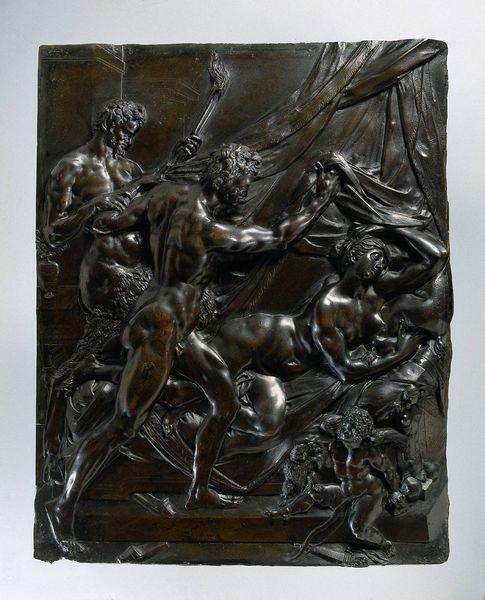
Titel: Bacchus findet Ariadne auf Naxos
Künstler: Adriaen de Vries
Standort: Amsterdam
Institution: Rijksmuseum
Schlagwörter: akt, feuer, fuß, gott, kampf, kämpfer, körper, mann, nackt, akte, menschen, ausschnitt, braun, brust, busen, frau, frisur, hell, licht, marmor, männer, nacht, pfeiler, raum, schwarz, schleier, tiere, tuch, bart, bärte, arme, diener, falten, knoten, sockel, stehen, stein, vorhang, flach, gold, haare, decke, kind, locken, renaissance, kinder, engel, putto, skulptur, beine, relief, bein, füße, hintern, schiff, segel, liegen, schlafen, schlafend, zwei, mast, türe, figuren, gewalt, schlacht, soldaten, weiblich, detail, muskeln, glanz, bett, metall, stufe, bronze, faltenwurf, plastik, plinthe, podest, liegend, oberschenkel, schenkel, segeln, foto, leiber, nacktheit, antike, gesäss, vulkan, ideal, nackig, plastisch, raub, überfall, fliese, kachel, mythologie, photo, männlich, antik, griechen, götter, faun, krieger, schreiten, schreitend, griechenland, basis, odysseus, putten, guss, fotographie, fackel, lager, taufbecken, fackeln, blank, biblische szene, broze, gewühle, fackelträger, fackeö, voyeure, sabinerinnen, ett, hebend, muskelmänner, antike  szene, sabierinnen